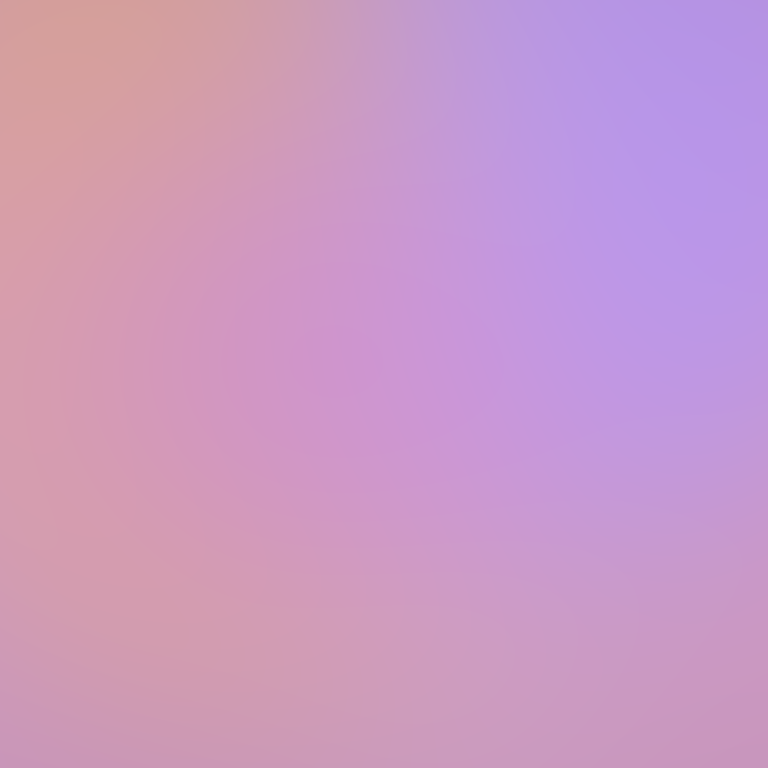
Abstract light effect, smooth gradient from soft pink to gentle purple, calm atmosphere, diffuse glow, no room, no furniture, no objects.